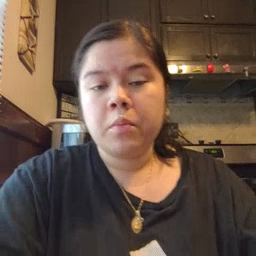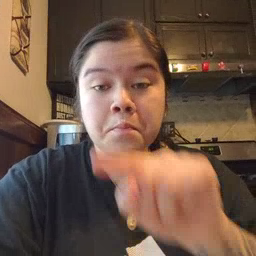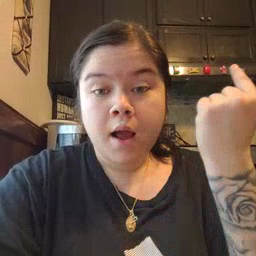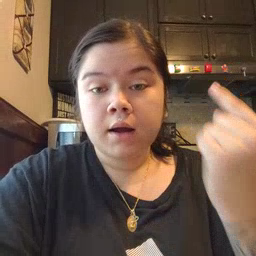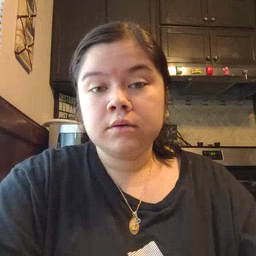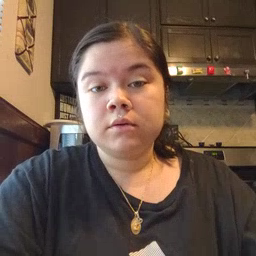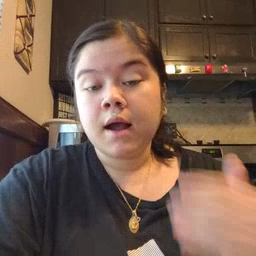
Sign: black